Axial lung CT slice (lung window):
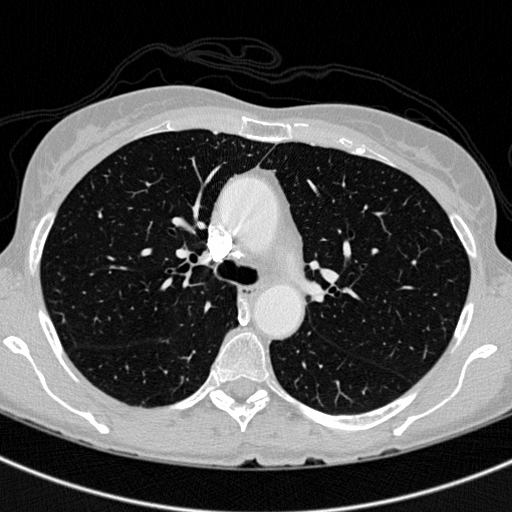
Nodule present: no